Field crop: tomato
Growth stage: 2
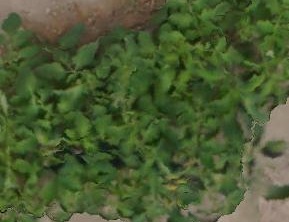
Species: tomato